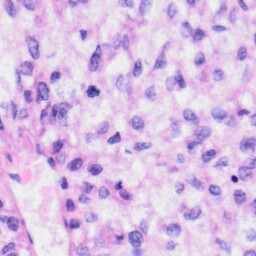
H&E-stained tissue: Liver